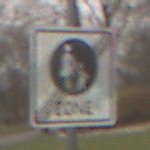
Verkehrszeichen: EndeFussgaengerzone
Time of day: Midday
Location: Outdoor (Nature)
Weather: Overcast
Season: NotSpecified
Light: Natural